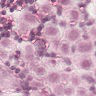
Metastatic tissue present: yes